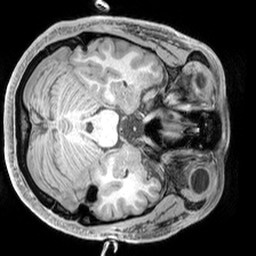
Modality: T1w
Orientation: axial
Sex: male
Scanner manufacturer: siemens
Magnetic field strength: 3 T
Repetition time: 2.3 s
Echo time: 0.00226 s